Here is the wavelet time-frequency representation (scalogram) of a rolling-element bearing's vibration measurement. Determine the bearing's health state. Answer with exactly one of: normal, inner_race, outer_race, ball.
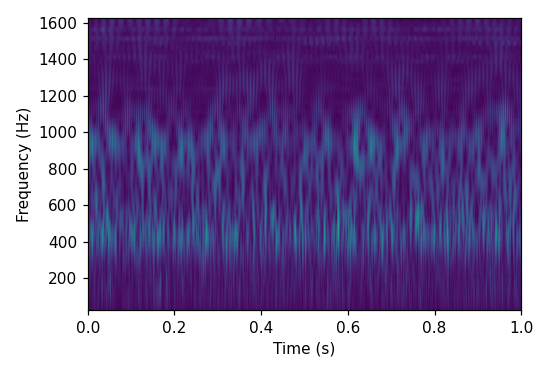
Answer: outer_race